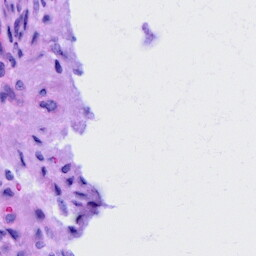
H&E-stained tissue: Cervix